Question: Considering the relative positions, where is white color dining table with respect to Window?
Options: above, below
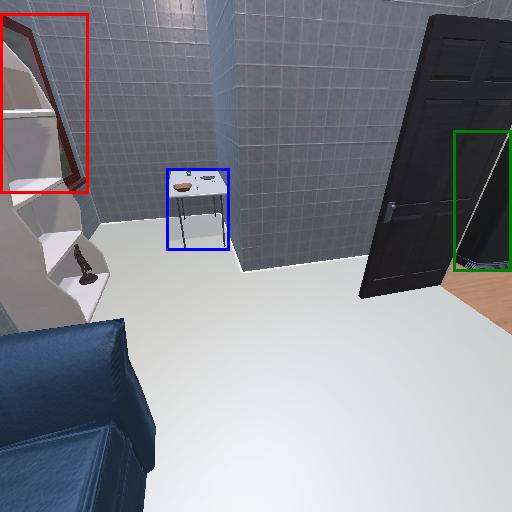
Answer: above